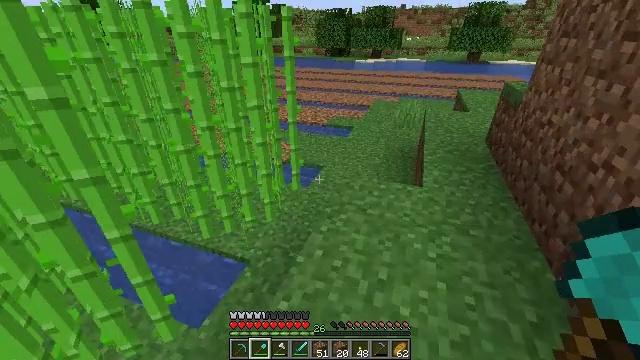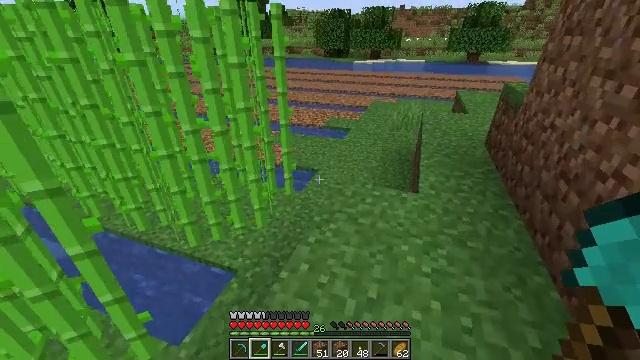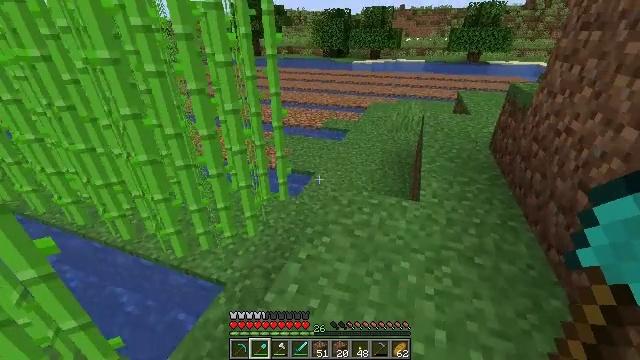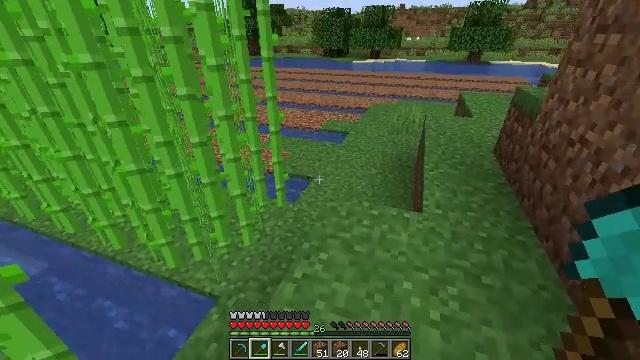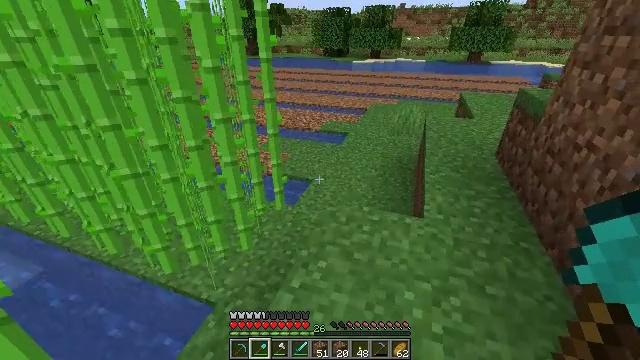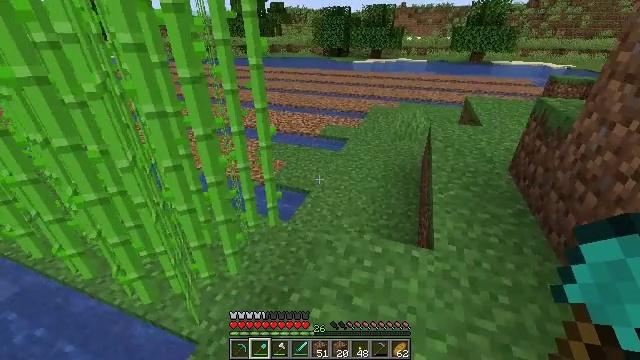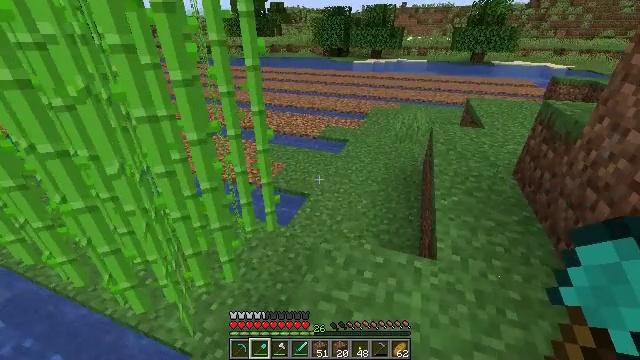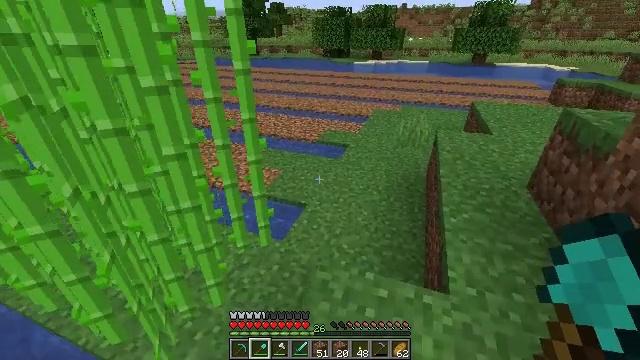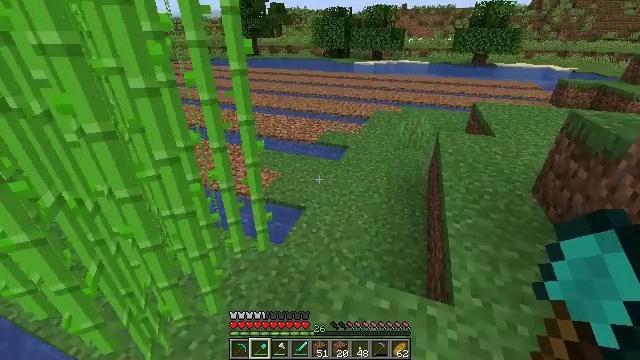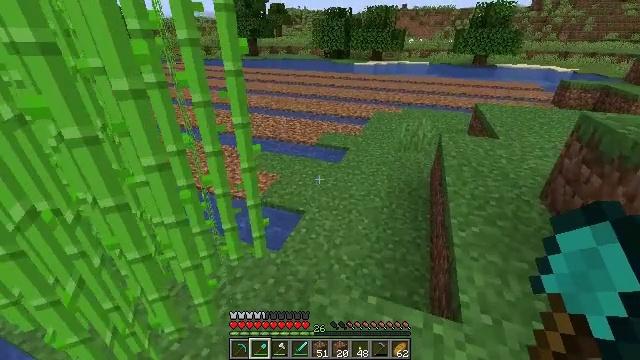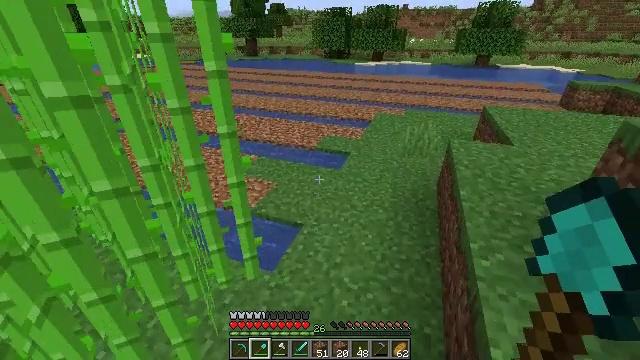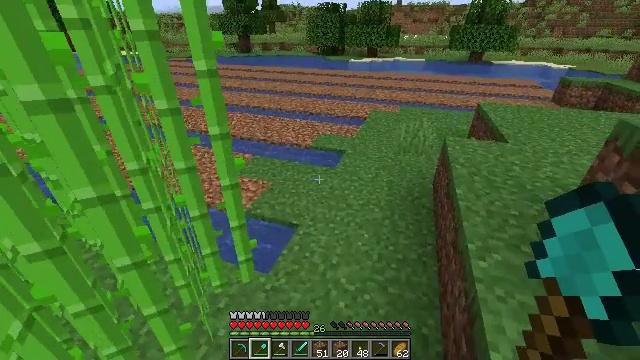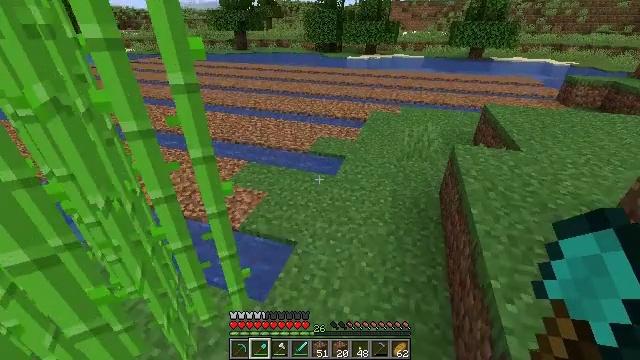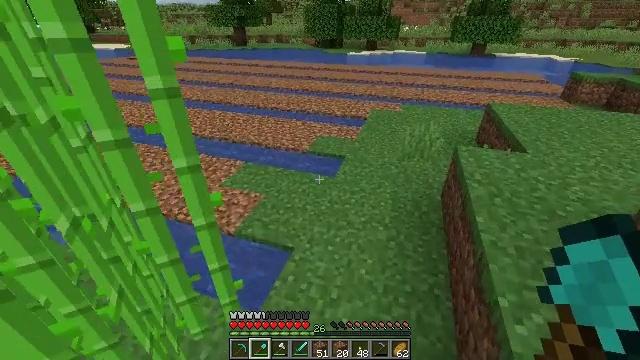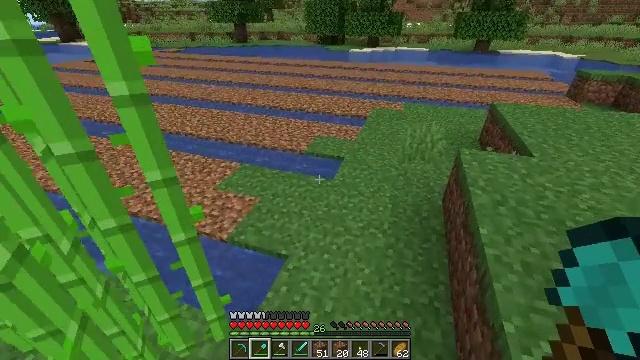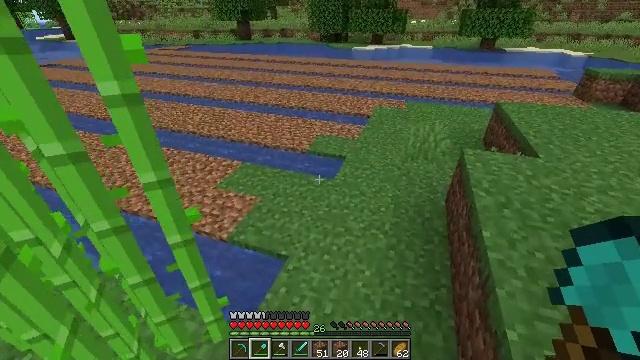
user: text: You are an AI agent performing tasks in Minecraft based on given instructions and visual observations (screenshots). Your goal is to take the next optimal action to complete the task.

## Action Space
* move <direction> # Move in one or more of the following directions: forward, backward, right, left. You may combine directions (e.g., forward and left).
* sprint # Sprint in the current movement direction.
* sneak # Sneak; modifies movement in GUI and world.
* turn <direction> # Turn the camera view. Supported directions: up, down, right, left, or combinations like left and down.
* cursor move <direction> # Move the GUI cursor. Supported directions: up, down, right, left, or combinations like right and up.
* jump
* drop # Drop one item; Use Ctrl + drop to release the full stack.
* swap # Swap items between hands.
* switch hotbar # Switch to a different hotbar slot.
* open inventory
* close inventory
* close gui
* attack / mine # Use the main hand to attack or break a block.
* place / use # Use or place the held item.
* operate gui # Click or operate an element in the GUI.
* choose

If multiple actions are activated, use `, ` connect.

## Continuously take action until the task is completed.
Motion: motion action
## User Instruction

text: Collect sugar cane near water sources.
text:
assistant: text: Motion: move forward
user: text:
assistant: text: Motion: move forward
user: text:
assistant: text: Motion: move forward
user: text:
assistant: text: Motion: move forward
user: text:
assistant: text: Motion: move forward
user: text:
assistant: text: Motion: move forward
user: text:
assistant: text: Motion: move forward
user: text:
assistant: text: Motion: move forward
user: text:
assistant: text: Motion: move forward
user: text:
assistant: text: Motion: move forward
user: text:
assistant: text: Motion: move forward, turn right
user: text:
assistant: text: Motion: move forward
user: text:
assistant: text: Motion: move forward and move right
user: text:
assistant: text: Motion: move forward and move right
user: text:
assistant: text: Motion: move forward and move right
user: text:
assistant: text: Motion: move forward and move right, turn left
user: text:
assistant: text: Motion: move forward and move right, turn left
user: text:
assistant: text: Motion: move forward and move right, turn left
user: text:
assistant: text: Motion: move forward and move right, turn left
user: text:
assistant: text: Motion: move forward, turn left
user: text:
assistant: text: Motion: move forward, turn left
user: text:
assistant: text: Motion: move forward, turn left
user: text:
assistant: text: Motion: move forward, turn left
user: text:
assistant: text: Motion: move forward, turn left
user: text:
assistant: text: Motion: move forward, turn left
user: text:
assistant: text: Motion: move forward, turn left and up
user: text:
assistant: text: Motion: turn left and up
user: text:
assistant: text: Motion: move left, turn left and up
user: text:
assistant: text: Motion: move left, turn left and up
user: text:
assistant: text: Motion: move left, turn left and up